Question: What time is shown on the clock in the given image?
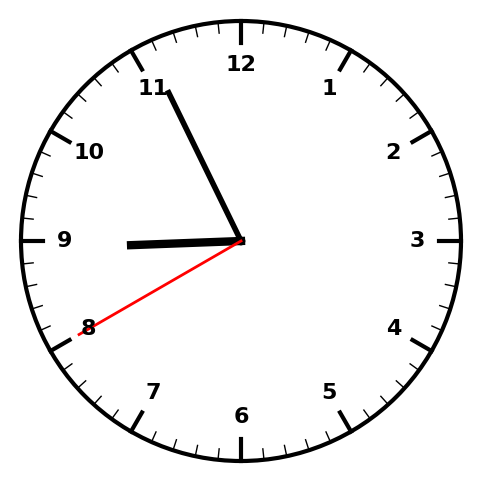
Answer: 08:55:40